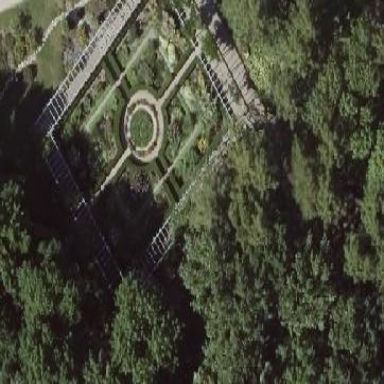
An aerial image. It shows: Garden that is leisure land.